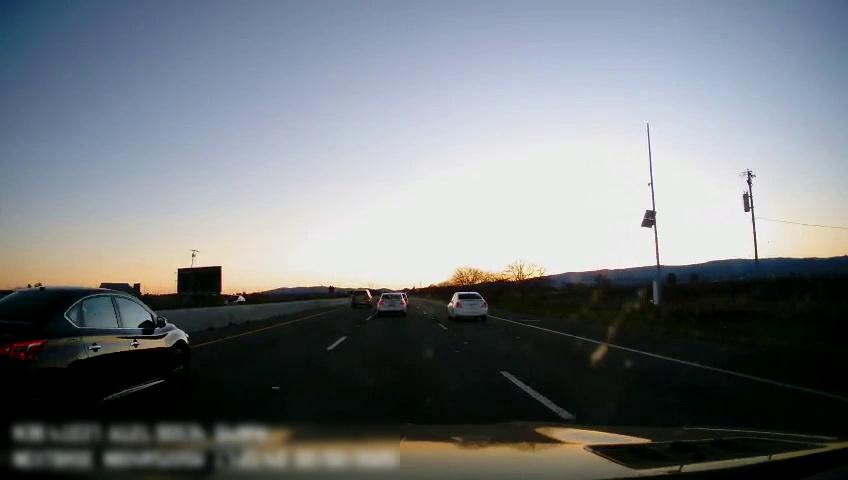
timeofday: Day
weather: Sunny
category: Drivable Space
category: Vehicles | Car
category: Vehicles | Car
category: Vehicles | Car
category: Vehicles | SUV
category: Vehicles | Car
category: Lanes | Current Lane
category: Lanes | Current Lane
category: Lanes | Alternate Lane
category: Lanes | Alternate Lane